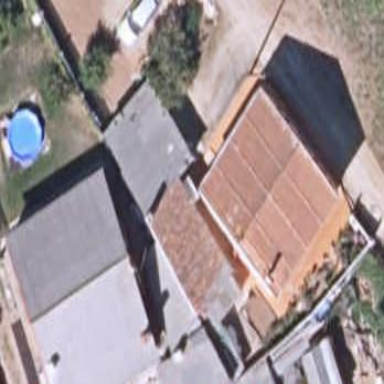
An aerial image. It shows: Simple and straightforward house.